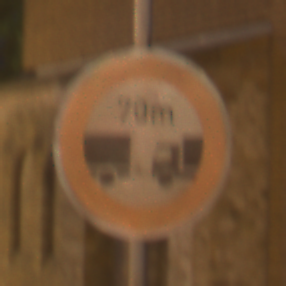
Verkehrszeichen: VerbotUnterschreitenMindestabstand
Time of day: Night
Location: Outdoor (Urban)
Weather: Clear
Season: NotSpecified
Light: Artificial